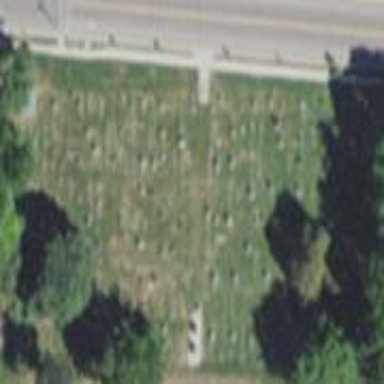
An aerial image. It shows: Cemetery.